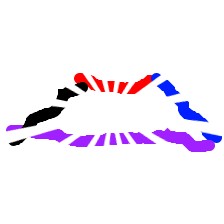
Shape: trapezoid